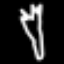
Label: fork